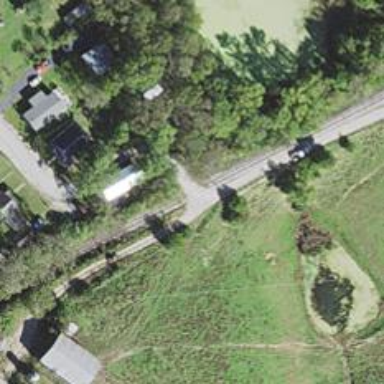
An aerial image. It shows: Level crossing along the railway.